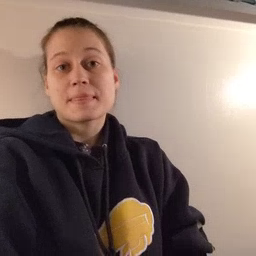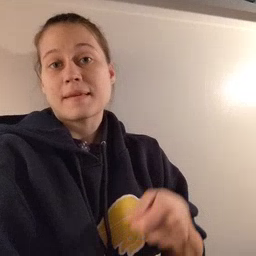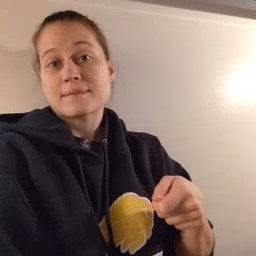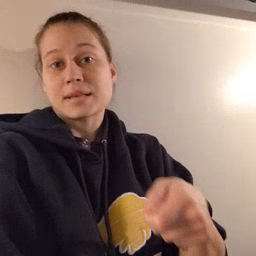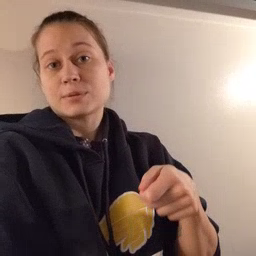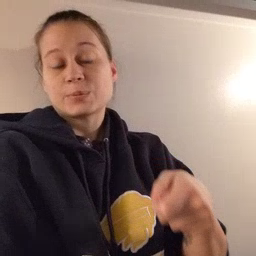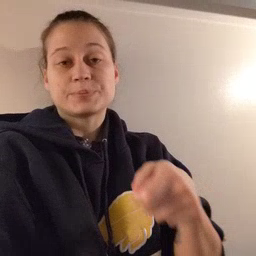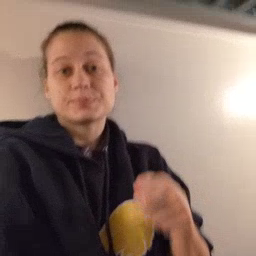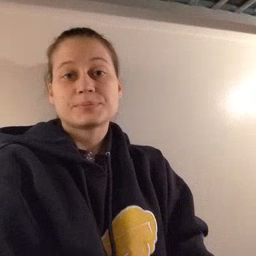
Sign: vacuum